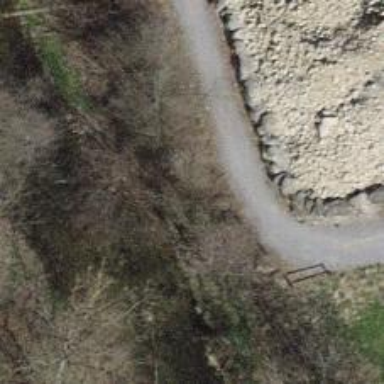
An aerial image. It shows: Gravel footway.